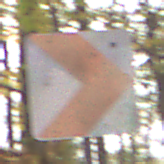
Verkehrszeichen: RichtungstafelnInKurvenKleinLinks
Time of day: MorningAfternoon
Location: Outdoor (Nature)
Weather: Overcast
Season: Autumn
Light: Natural